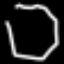
Label: octagon